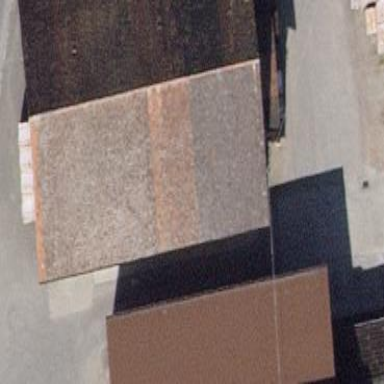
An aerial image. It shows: Warehouse building.